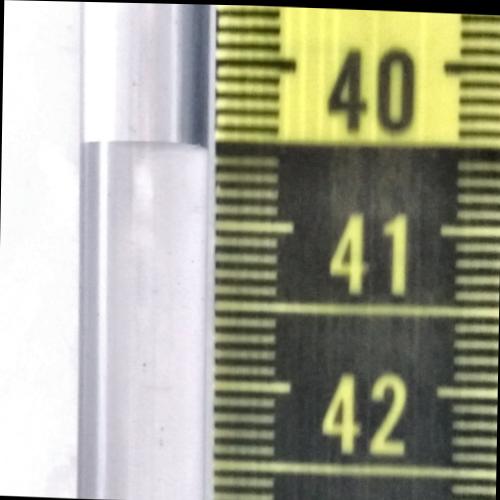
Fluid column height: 40.5 cm